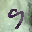
Label: 9